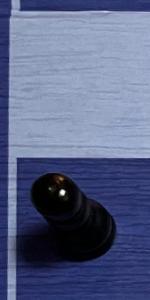
Label: Pawn_Black